六年级 · 度量几何学
如下图，有一个钟面，我们现在规定 12 所在位置为北方，其他方向自己判定;时针和分针相交的点叫中心点.

(1) 3 点在中心点的 $ \qquad $方向， 9 点在中心点的 ）方向;

(2) 1 点在中心点的 $ \qquad $ ) 偏东 $ \qquad $ ) 度方向

(3) 4 点在中心点的南偏 —) _)度方向；

(4)一只小虫从 10 点走直线爬到 4 点位置，即从 8 点的 $ \qquad $方向爬到 5 点的 $ \qquad $ _)

偏 $ \qquad $ ) 方向.
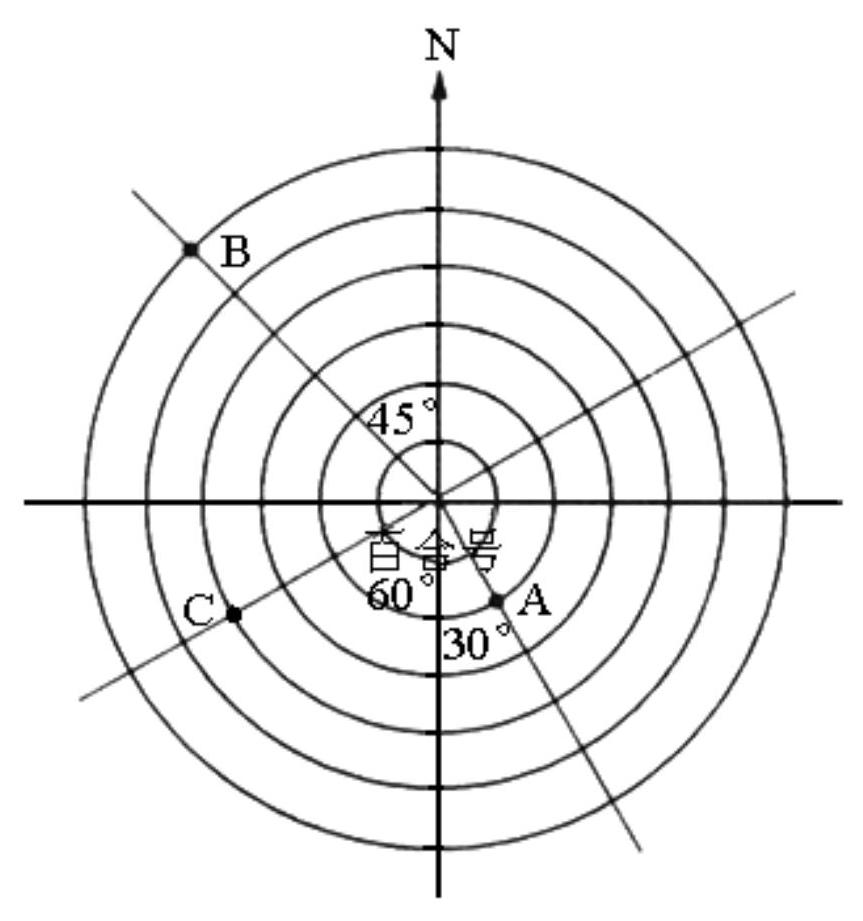
答案: